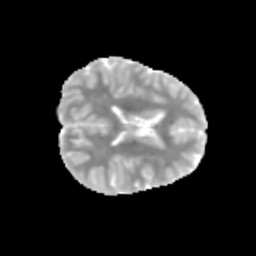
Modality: MD
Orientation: axial
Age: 9
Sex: female
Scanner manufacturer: siemens
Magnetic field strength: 3 T
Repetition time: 3.8 s
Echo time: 0.07 s